高三 · 组合数学
0-1 周期序列在通信技术中有着重要应用.若序列 $a_{1} a_{2} \cdots{ }^{n} a_{n} \cdots '$ 满足 $a_{i} \in\{0,1\}(i=1,2, \cdots)$,且存在正整数 $\mathrm{m}$, 使得 $a_{i+m}=a_{i}(i=1,2, \cdots)$ 成立, 则称其为 $0-1$ 周期序列, 并称满足 $a_{i+m}=a_{r}(i=1,2, \cdots)$ 的最小正整数 $\mathrm{m}$ 为这个序列的周期.对于周期为 $\mathrm{m}$ 的 0-1 序列 $a_{1} a_{2}{ }^{\cdots} a_{n}{ }^{\prime \prime}$, $C(k)=\frac{1}{m} \sum_{i=1}^{m} a_{i} a_{i+k}(k=1,2, \cdots, m-1)$是描述其性质的重要指标, 下列周期为 5 的 0-1 序列中, 满足 $C(k) \leq \frac{1}{5}(k=1,2,3,4)_{\text {的序列是 }(\quad)}$
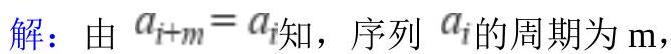
A. $11010 \cdots$
B. $11011 \ldots$
C. $10001 \cdots$
D. $11001 \cdots$
答案: C
解析: 答案: C

由已知 $m=5, C(k)=\frac{1}{5} \sum_{i=1}^{5} a_{i} a_{i+k}, k=1,2,3,4$,

对于 $\mathrm{A}$,

$C(1)=\frac{1}{5} \sum_{i=1}^{5} a_{i} a_{i+1}=\frac{1}{5}\left(a_{1} a_{2}+a_{2} a_{3}+a_{3} a_{4}+a_{4} a_{5}+a_{5} a_{6}\right)=\frac{1}{5}(1+0+0+0+0)=\frac{1}{5} \leq \frac{1}{5}$

$C(2)=\frac{1}{5} \sum_{i=1}^{3} a_{i} a_{i+2}=\frac{1}{5}\left(a_{1} a_{3}+a_{2} a_{4}+a_{3} a_{5}+a_{4} a_{6}+a_{5} a_{7}\right)=\frac{1}{5}(0+1+0+1+0)=\frac{2}{5}$, 不满足;

对于 $\mathrm{B}$,

$C(1)=\frac{1}{5} \sum_{i=1}^{5} a_{i} a_{i+1}=\frac{1}{5}\left(a_{1} a_{2}+a_{2} a_{3}+a_{3} a_{4}+a_{4} a_{5}+a_{5} a_{6}\right)=\frac{1}{5}(1+0+0+1+1)=\frac{3}{5}$, 不满足;

对于 $\mathrm{D}$,

$C(1)=\frac{1}{5} \sum_{i=1}^{5} a_{i} a_{i+1}=\frac{1}{5}\left(a_{1} a_{2}+a_{2} a_{3}+a_{3} a_{4}+a_{4} a_{5}+a_{5} a_{6}\right)=\frac{1}{5}(1+0+0+0+1)=\frac{2}{5}$, 不满足;

故答案为: C

【分析】分别为 4 个选项中 $\mathrm{k}=1,2,3,4$ 进行讨论, 若有一一个不满足条件, 就排除 ; 由题意可得周期都是 5 , 每个答案中都给了一个周期的排列,若需要下个周期的排列, 继续写出, 如 C 答案中的排列为 100011000110001.

12.答案: D

【解析】设四面体的内切球的球心为 $\mathrm{O}$, 则球心 $\mathrm{O}$ 到四个面的距离都是 $\mathrm{r}$,

将 $\mathrm{O}$ 与四顶点连起来, 可得四面体的体积等于以 $\mathrm{O}$ 为顶点,

分别以四个面为底面的 4 个三棱雉体积的和,

$\therefore \mathrm{V}=\frac{1}{3}\left(\mathrm{~S}_{1}+\mathrm{S}_{2}+\mathrm{S}_{3}+\mathrm{S}_{4}\right)$.

故答案为: D

【分析】设四面体的内切球的球心为 $\mathrm{O}$, 则球心 $\mathrm{O}$ 到四个面的距离都是 $\mathrm{r}$, 根据体积公式得到答案.